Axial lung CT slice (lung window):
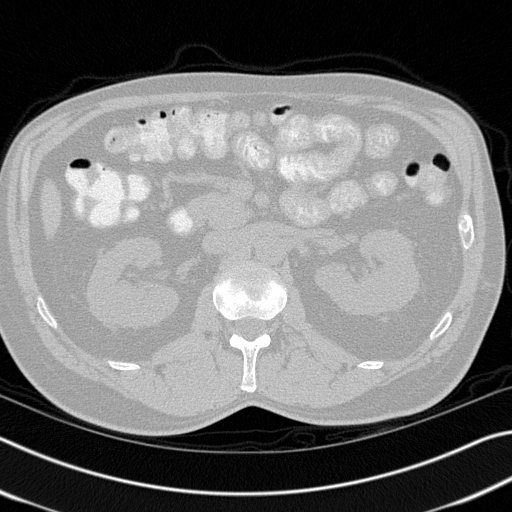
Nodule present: no